Aerial crown-view tile of a tropical tree (Barro Colorado Island, Panama), acquired 20250317:
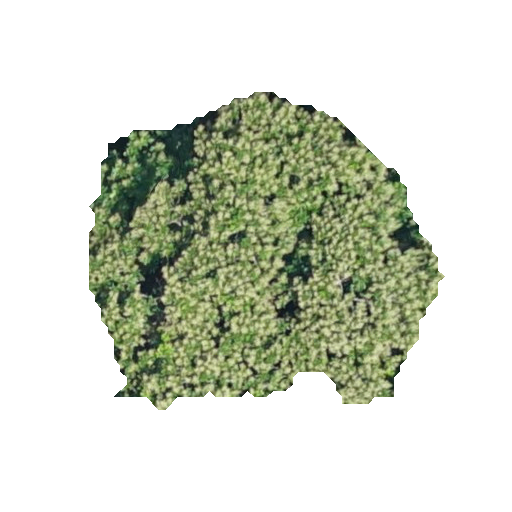
Species: Anacardium excelsum
GBIF accepted scientific name: Anacardium excelsum
Crown area: 124.305 m²